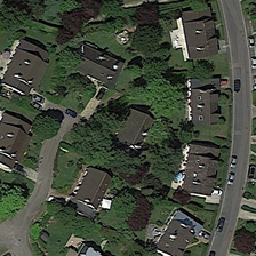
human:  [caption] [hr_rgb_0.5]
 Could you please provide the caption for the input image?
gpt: some cars are parking along the road on the sides of which are houses  trees and grass .

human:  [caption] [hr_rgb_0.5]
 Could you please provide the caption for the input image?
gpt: Some cars go through this peaceful residential area.

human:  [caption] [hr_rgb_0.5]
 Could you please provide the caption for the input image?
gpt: A black villa with trees is next to the road.

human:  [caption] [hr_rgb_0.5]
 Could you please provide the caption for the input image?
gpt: The black villa with several trees is next to a road.

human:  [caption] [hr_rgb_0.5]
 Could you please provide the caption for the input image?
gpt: Several cars are passing through the quiet residential area.